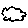
Label: cloud